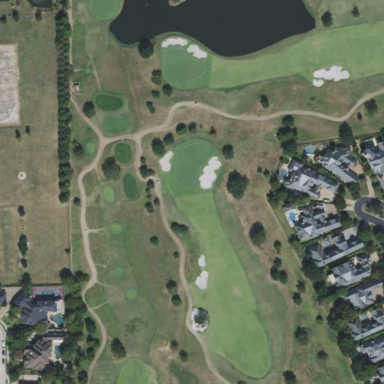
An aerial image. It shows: Area with grass used as rough in golf course.